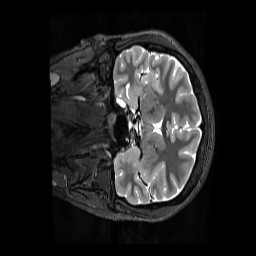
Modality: T2w
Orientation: coronal
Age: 26
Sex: female
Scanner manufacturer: siemens
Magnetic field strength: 3 T
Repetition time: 3.2 s
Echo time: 0.728 s